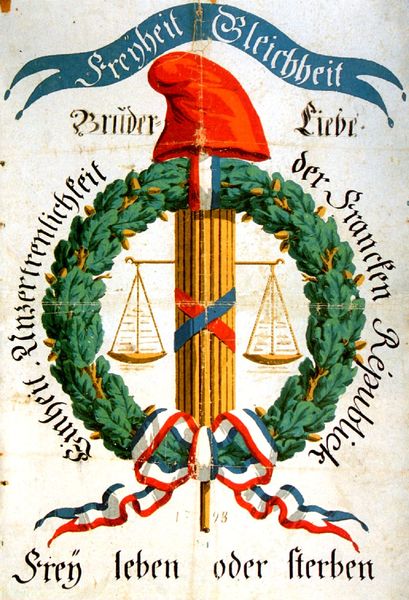
Titel: Plakat mit republikanischen Emblemen - Bez. Freyheit Gleichheit/Bruder-Liebe / Frey leben oder sterben /Einheit Unzertrenlichkeit der Francken Républick
Institution: Riquewihr, Musée d’Histoire
Schlagwörter: baum, blau, blätter, weiß, grün, frankreich, säule, zeichnung, rot, schleife, kappe, mütze, band, stamm, gold, kanneliert, schrift, liebe, französisch, deutsch, waage, wage, zettel, druck, stich, politik, revolution, text, plakat, kranz, wappen, lüge, gerechtigkeit, leben, sterben, freiheit, frei, zipfel, zipfelmütze, brüder, grü, streben, bblau, bruder, brüderlichkeit, gleichheit, republik, banderole, spruchband, eichenlaub, flyer, freimaurer, franken, oder, phrygien, kannelliert, eichenkranz, französische farben, freimaurerei, e weiss, freyheit, frankreichz, freiheit gleichheit brüderlichkeit, frei leben oder sterben